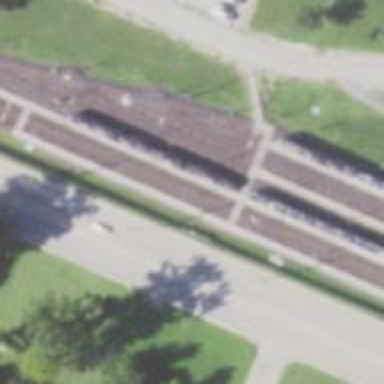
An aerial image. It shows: Light rail yard with electrified contact lines.